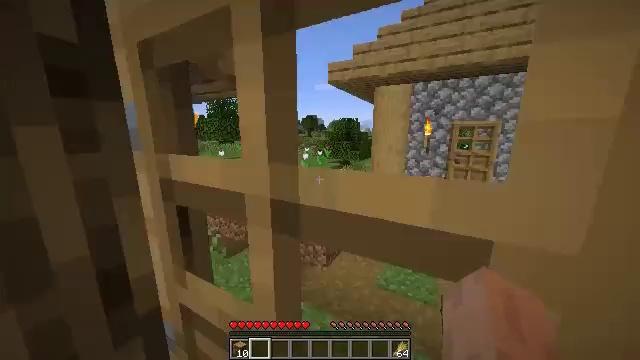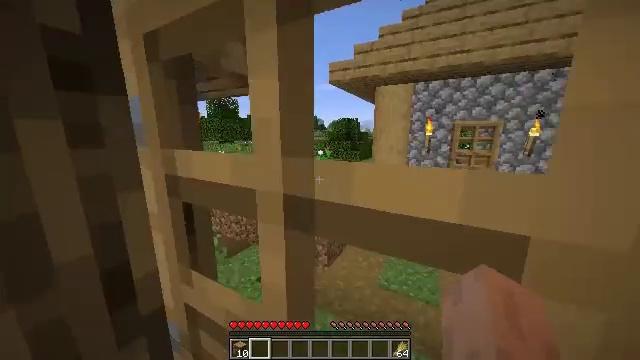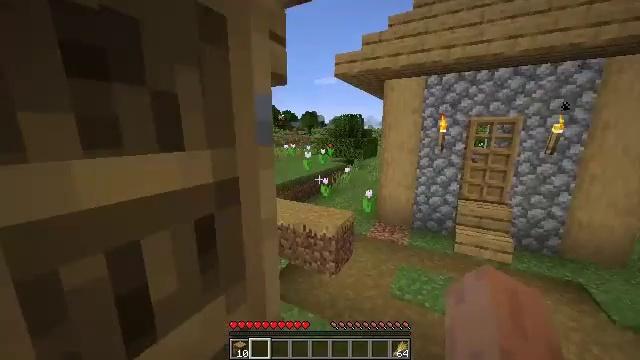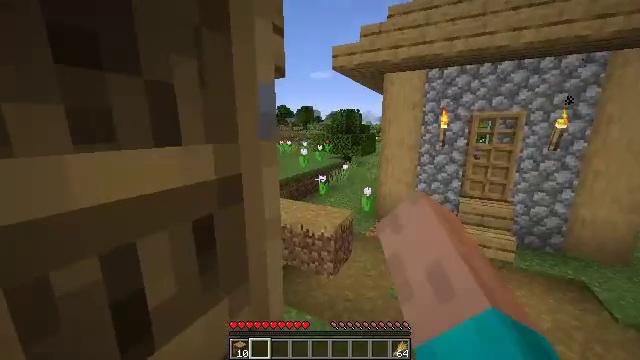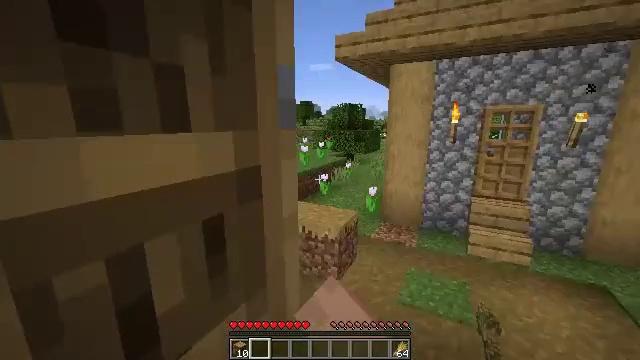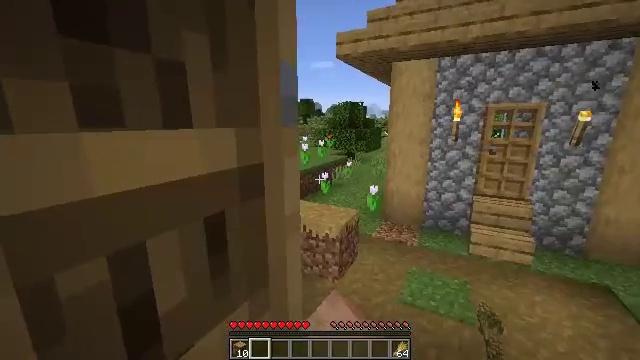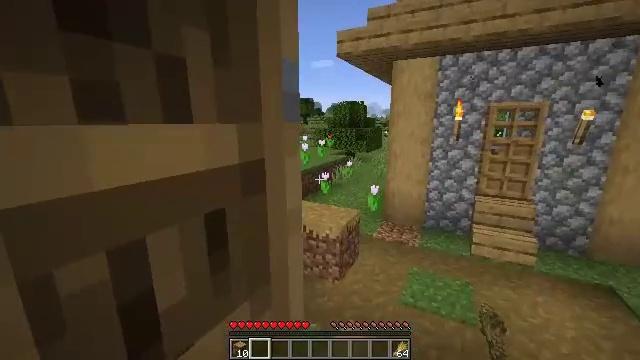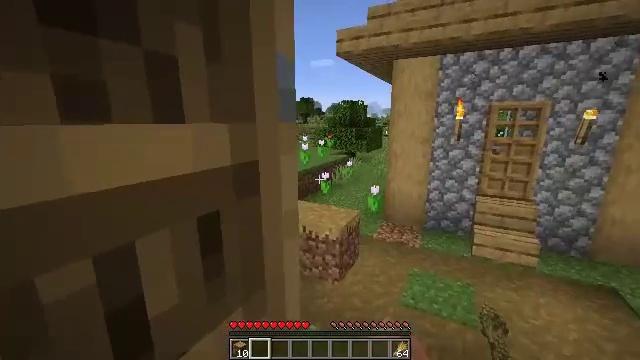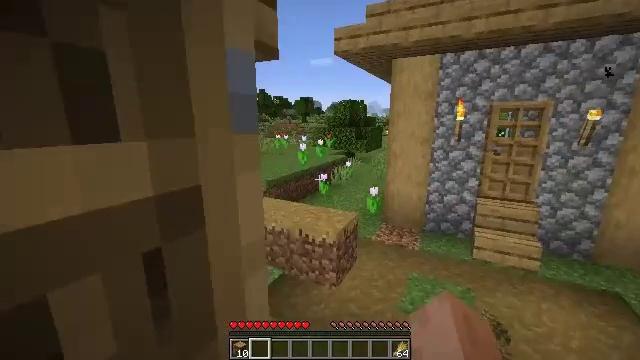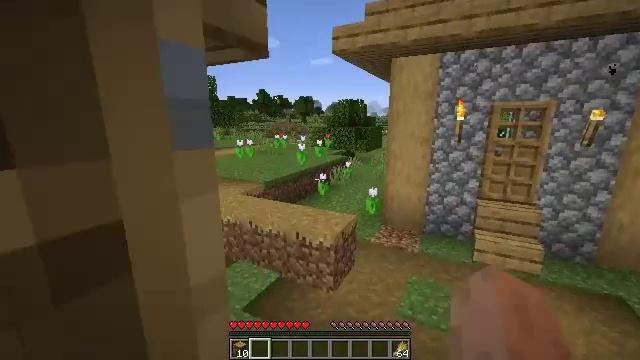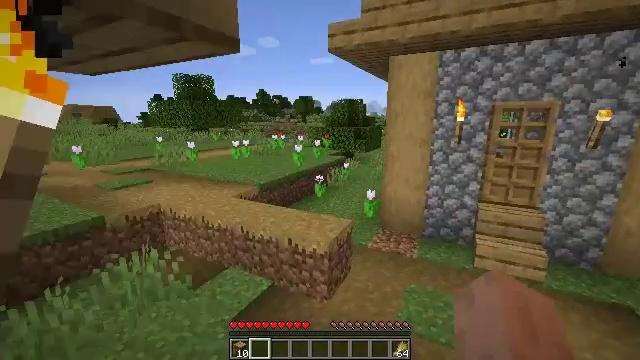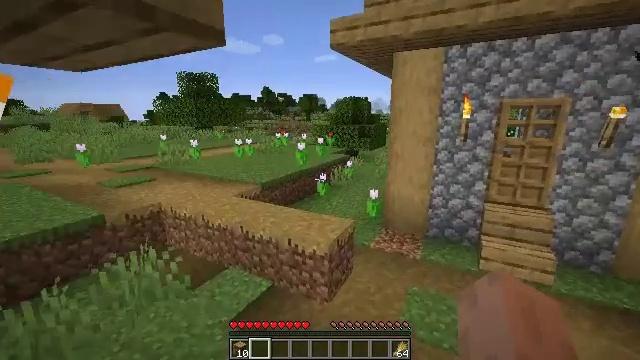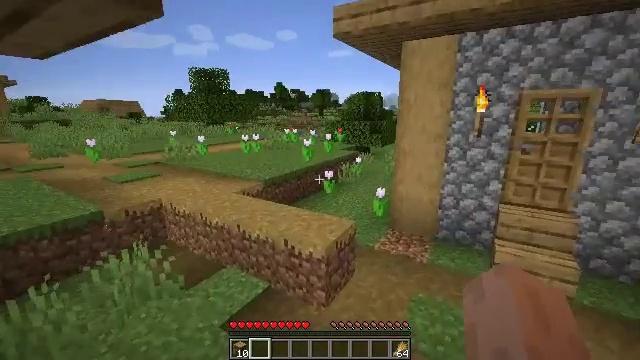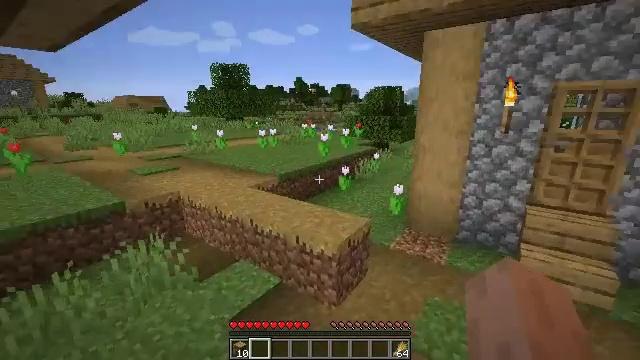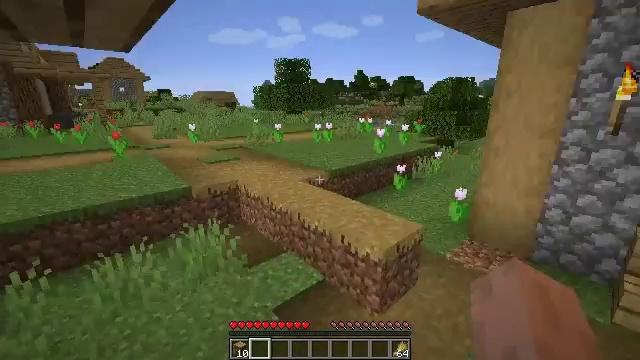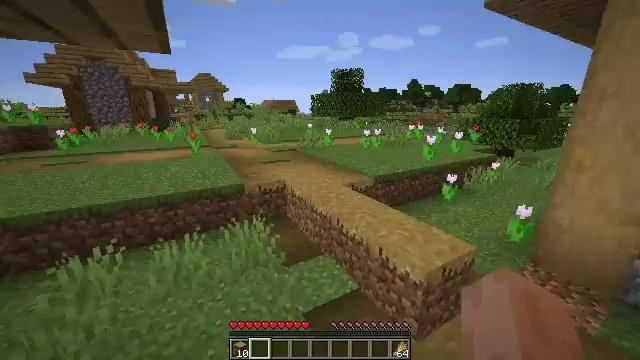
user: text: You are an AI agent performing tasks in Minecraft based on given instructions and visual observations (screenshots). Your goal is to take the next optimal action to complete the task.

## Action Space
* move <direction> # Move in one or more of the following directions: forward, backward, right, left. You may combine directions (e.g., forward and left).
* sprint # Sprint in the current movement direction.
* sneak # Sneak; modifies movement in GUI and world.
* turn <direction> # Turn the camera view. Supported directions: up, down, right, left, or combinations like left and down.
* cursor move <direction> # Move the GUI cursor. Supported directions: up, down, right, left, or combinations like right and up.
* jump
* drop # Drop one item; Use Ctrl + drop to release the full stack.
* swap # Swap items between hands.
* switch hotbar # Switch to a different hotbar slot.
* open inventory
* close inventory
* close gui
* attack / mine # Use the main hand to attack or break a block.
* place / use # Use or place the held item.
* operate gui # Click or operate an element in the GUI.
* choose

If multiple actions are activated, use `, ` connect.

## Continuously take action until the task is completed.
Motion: motion action
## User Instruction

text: Remove wheat from your collection.
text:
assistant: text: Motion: move forward
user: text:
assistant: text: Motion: use / place
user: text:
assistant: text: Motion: use / place
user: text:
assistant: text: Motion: use / place
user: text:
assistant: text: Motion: use / place
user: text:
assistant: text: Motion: use / place
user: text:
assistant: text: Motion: move forward
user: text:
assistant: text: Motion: move forward
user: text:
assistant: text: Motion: move forward
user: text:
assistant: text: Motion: move forward and move right
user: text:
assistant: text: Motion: move forward and move right, turn left
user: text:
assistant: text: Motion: move forward and move right, turn left and down
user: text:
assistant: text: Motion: move forward, turn left and down
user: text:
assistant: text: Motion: move forward, sprint, turn left and down
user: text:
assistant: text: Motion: move forward, sprint, turn left
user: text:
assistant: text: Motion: move forward, sprint, turn left
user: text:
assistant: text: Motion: move forward, sprint, turn left
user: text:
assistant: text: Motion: move forward, sprint, turn left
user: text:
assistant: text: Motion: move forward, sprint, turn left
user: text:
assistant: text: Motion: move forward, sprint
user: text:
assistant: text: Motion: move forward, sprint, jump
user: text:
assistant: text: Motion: move forward, sprint, jump
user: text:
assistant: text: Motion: move forward, sprint, jump
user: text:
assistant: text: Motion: move forward, sprint, jump
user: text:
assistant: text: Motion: move forward, sprint, jump
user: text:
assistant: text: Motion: move forward, sprint, jump
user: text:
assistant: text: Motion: move forward, sprint, turn left and down
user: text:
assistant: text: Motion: move forward, sprint, turn left
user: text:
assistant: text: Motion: move forward, sprint
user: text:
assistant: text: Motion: move forward, sprint